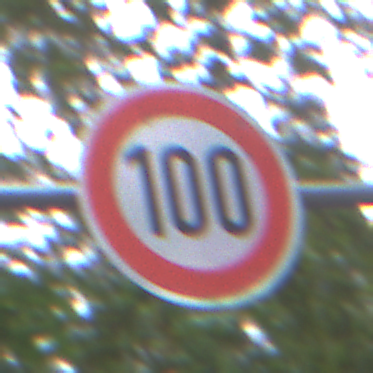
Verkehrszeichen: Geschwindigkeit100
Umgebung: Outdoor, Urban
Tageszeit: MorningAfternoon
Wetter: Overcast
Licht: Natural
Jahreszeit: NotSpecified
Kontrast: LowContrast